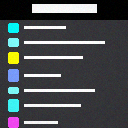
Screen state: on